Question: I have integrated Facebook with my application to post content. It was working until version 1.2 of the application, but now I am getting a security warning just after login as bellow.
The weird thing about this security warning is that it works for one of my Facebook accounts properly without any warning as previously, but I get this warning with my other account. I have attached a screen shot of the issue:

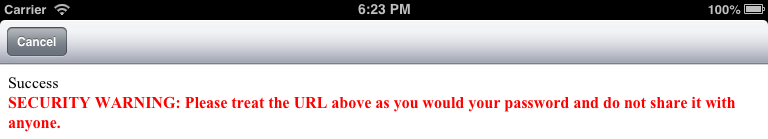
Answer: After a long time spend on Internet to search this issue. Finally I got the answer about it.
> Go to > Click on of Page > then
Now Reset your simulator and and then Run application and again login it will work for sure